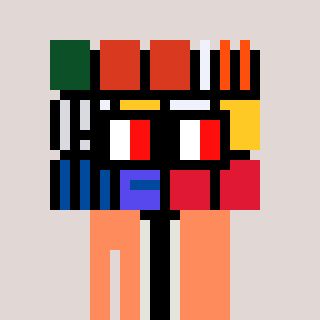
a pixel art character with square glasses with black frames and red eyes, a abstract-shaped head and a peachy-colored body on a warm background